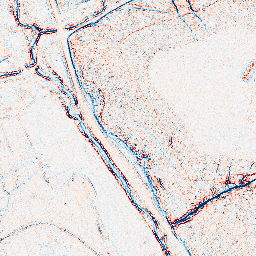
Category: classical
Decomposition family: uniform
Decomposition parameters: size: 3
Upsampling method: quadratic
Upsampling parameters: scale: 2
Upsampling scale: 2